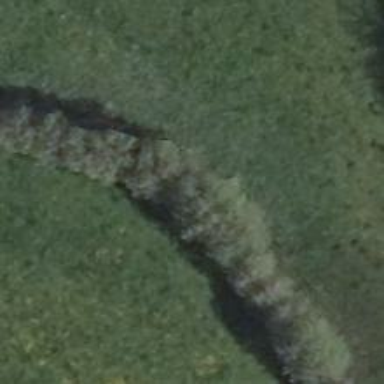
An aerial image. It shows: Row of deciduous broadleaved trees.